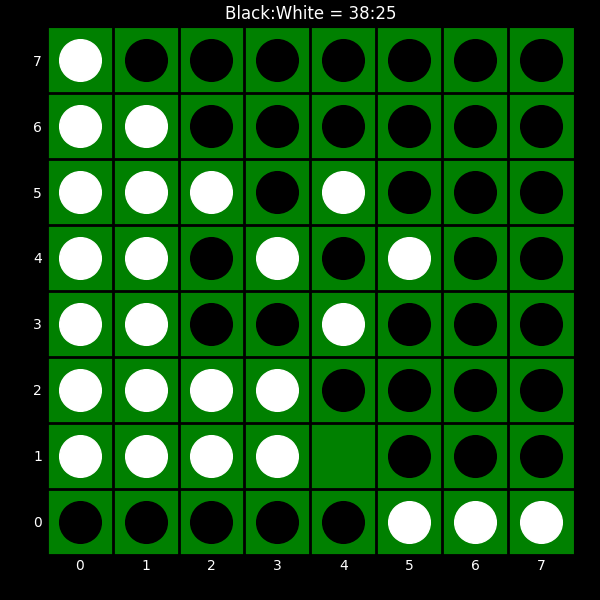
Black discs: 38
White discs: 25